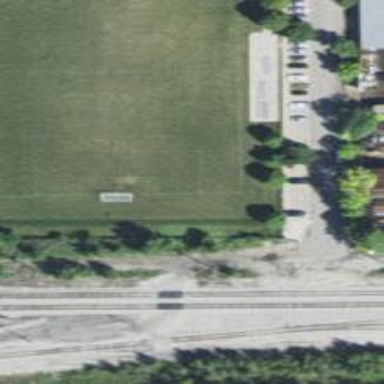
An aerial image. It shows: Soccer pitch designated for leisure and sports activities.